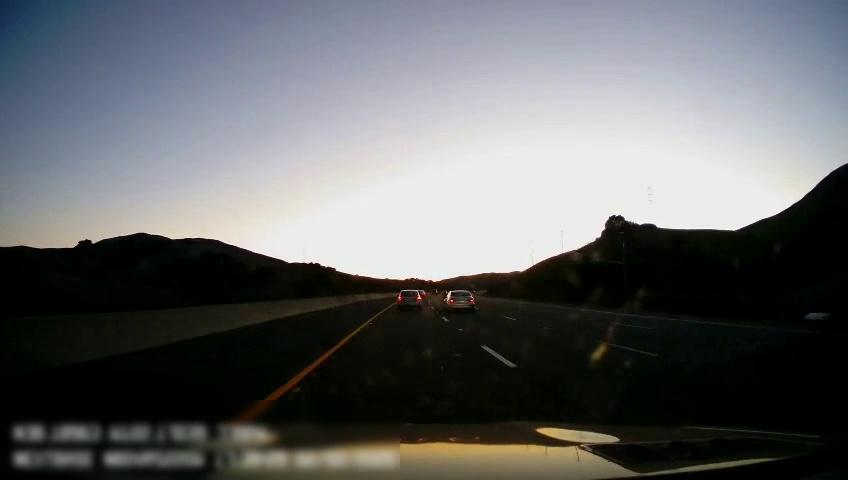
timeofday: Day
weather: Sunny
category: Drivable Space
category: Vehicles | Car
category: Vehicles | Car
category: Lanes | Alternate Lane
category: Lanes | Current Lane
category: Lanes | Current Lane
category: Lanes | Alternate Lane
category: Lanes | Alternate Lane